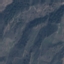
Label: HerbaceousVegetation